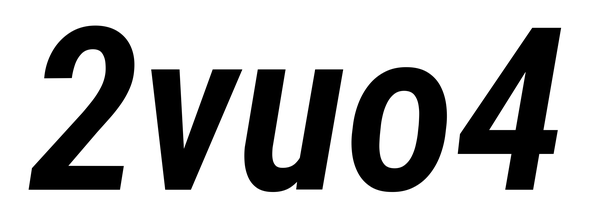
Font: Roboto-Italic_Condensed_SemiBold_Italic